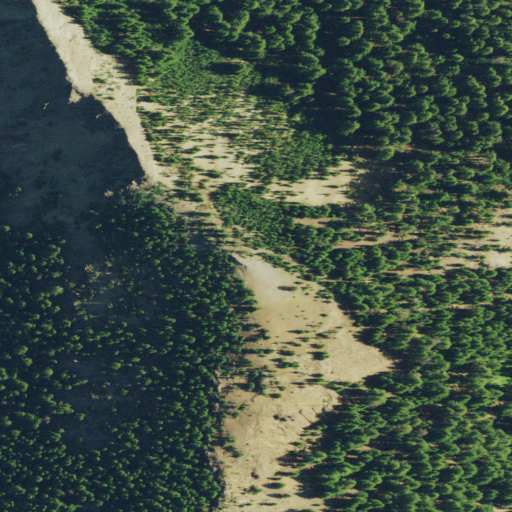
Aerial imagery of mountain in Oregon named Cappy Mountain containing evergreen forest and shrub